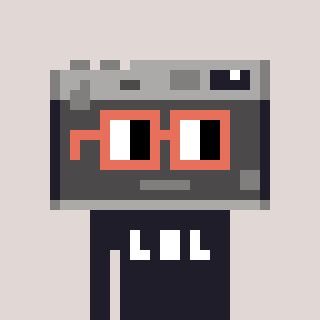
a pixel art character with square orange glasses, a camera-shaped head and a grayscale-colored body on a warm background